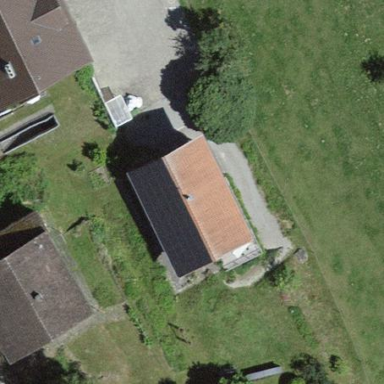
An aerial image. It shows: Gabled roof on residential building.